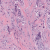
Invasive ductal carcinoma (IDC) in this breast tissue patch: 1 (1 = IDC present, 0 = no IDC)